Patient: sex M, age 26
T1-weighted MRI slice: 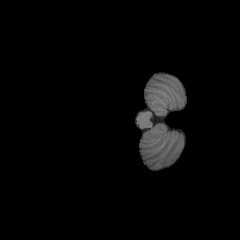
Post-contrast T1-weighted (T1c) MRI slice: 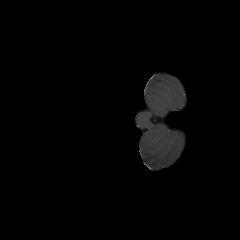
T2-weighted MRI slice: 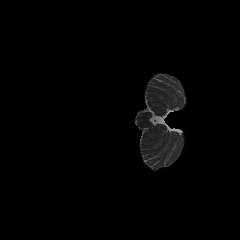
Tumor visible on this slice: no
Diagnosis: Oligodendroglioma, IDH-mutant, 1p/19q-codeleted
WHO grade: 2